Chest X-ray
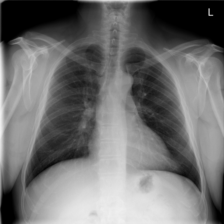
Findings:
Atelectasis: negative
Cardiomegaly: negative
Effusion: negative
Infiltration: negative
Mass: negative
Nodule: negative
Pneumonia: negative
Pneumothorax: negative
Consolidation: negative
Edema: negative
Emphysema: negative
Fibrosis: negative
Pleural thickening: negative
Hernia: negative